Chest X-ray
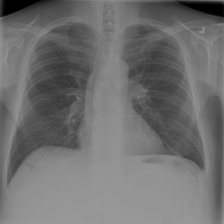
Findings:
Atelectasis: negative
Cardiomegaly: negative
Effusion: negative
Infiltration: negative
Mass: negative
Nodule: negative
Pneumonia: negative
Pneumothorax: negative
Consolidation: negative
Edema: negative
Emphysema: negative
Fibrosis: negative
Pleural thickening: negative
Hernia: negative